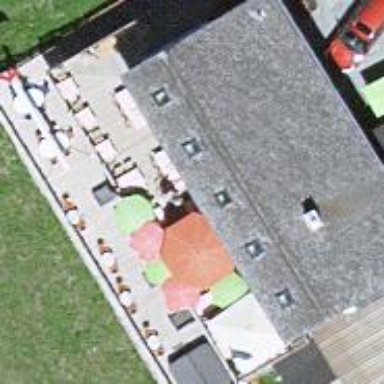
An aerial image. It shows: Building that houses restaurant.